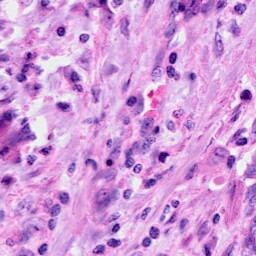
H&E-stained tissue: Cervix